Field crop: maize
Growth stage: 2
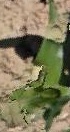
Species: maize